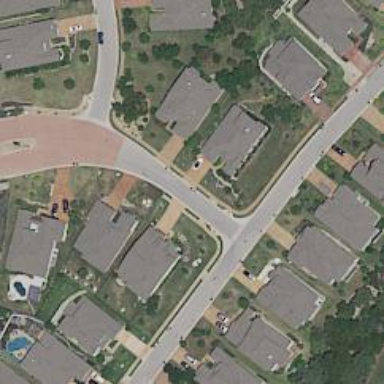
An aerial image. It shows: Residential road.